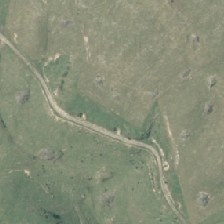
Land cover: high_producing_grassland